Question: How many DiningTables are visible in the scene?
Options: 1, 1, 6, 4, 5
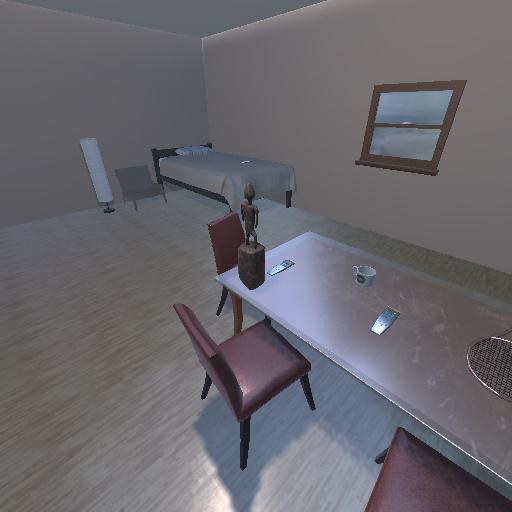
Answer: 1